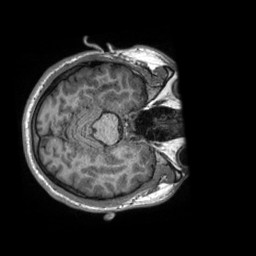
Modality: T1w
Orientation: axial
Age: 21
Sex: male
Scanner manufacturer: siemens
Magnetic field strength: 3 T
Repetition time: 2.3 s
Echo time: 0.00288 s